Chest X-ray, AP view. Patient: 33 years old, sex M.
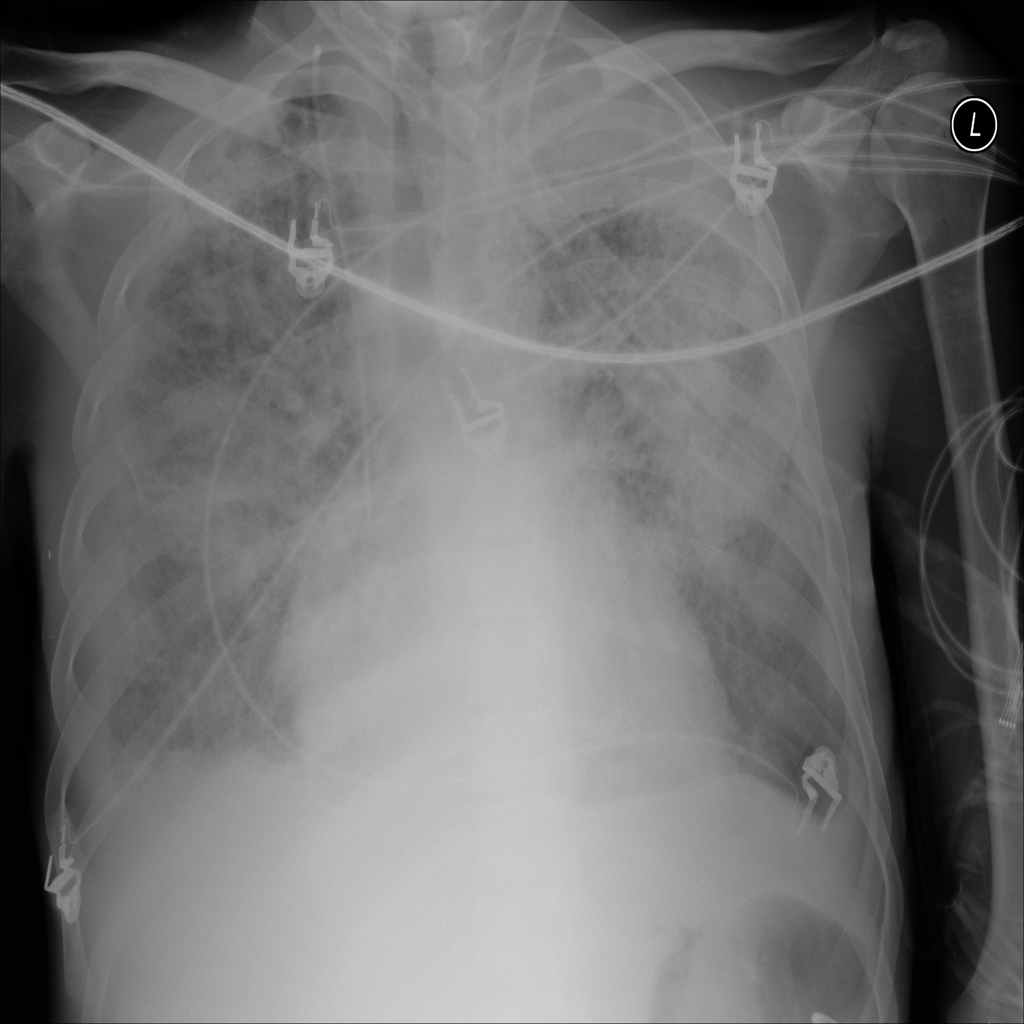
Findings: Edema, Infiltration, Pleural_Thickening